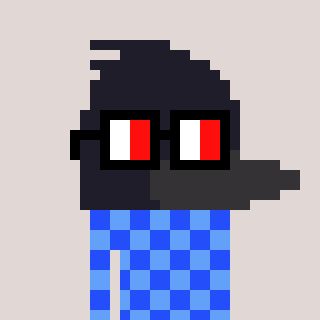
a pixel art character with square glasses with black frames and red eyes, a raven-shaped head and a blue-colored body on a warm background